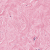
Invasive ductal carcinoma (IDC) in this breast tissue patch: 0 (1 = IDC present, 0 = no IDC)